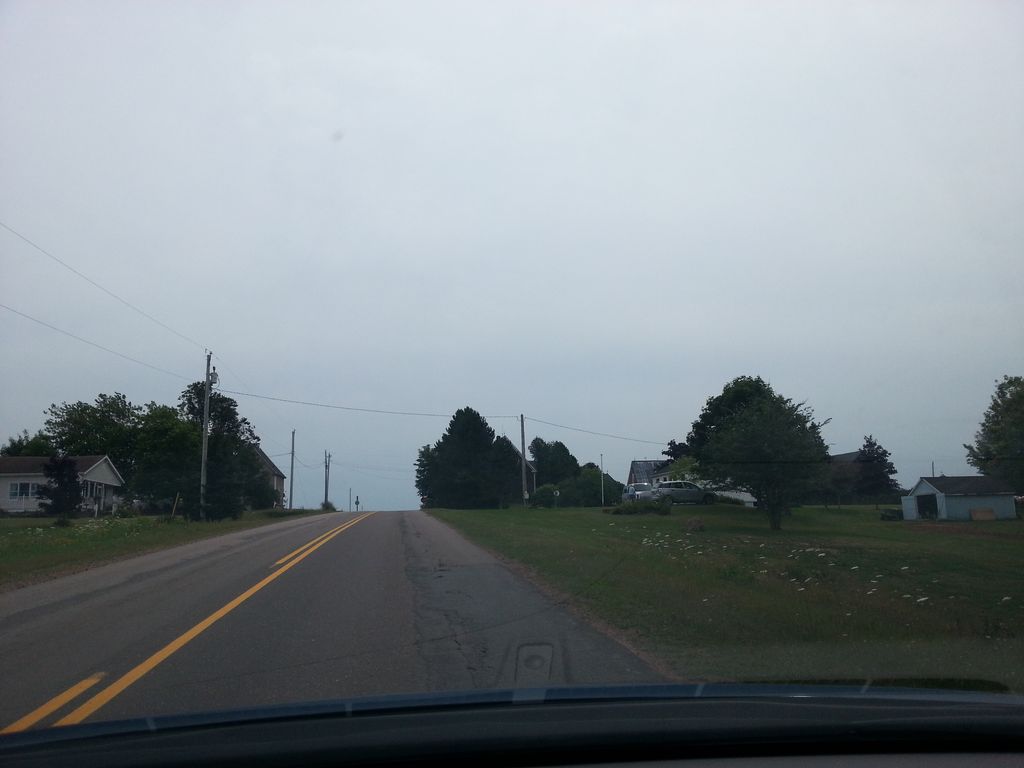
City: charlottetown